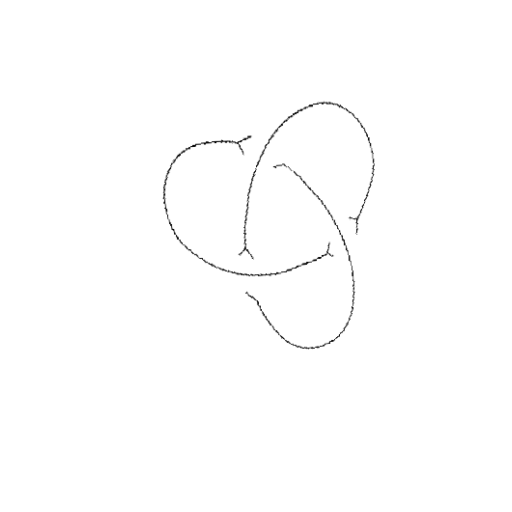
Crossing number: 3